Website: walmart
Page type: billing-address
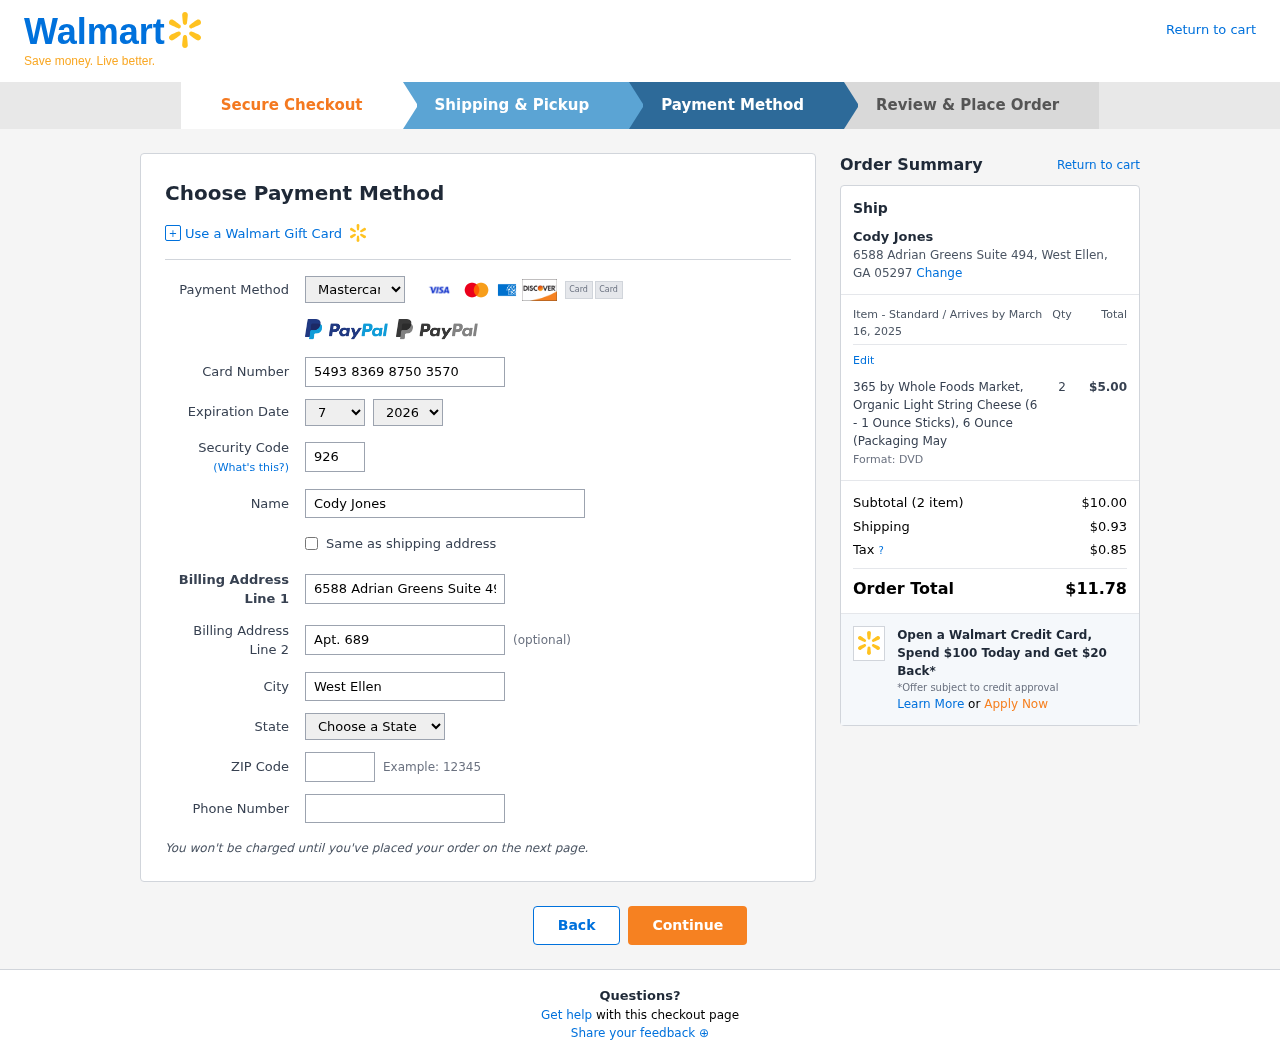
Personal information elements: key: PII_CARD_CVV
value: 926
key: PII_CARD_EXPIRY_MONTH
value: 07
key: PII_CARD_EXPIRY_YEAR
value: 26
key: PII_CARD_NUMBER
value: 5493 8369 8750 3570
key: PII_CARD_TYPE
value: Mastercard
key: PII_CITY
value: West Ellen
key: PII_CITY_STATE_ZIP
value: West Ellen, GA 05297
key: PII_FULLNAME
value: Cody Jones
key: PII_PHONE
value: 4472570208
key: PII_POSTCODE
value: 05297
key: PII_STATE
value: Georgia
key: PII_STREET
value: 6588 Adrian Greens Suite 494
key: PII_STREET2
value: Apt. 689
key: PII_FULLNAME2
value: Cody Jones
Product elements: key: PRODUCT1_NAME
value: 365 by Whole Foods Market, Organic Light String Cheese (6 - 1 Ounce Sticks), 6 Ounce (Packaging May
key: PRODUCT1_PRICE
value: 5
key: PRODUCT1_QUANTITY
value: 2
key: PRODUCT1_DESC
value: Format: DVD
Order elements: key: ORDER_DELIVERY_DATE
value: March 16, 2025
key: ORDER_NUM_ITEMS
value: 2
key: ORDER_SUBTOTAL
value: $10.00
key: ORDER_SHIPPING_COST
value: $0.93
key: ORDER_TAX
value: $0.85
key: ORDER_TOTAL
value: $11.78